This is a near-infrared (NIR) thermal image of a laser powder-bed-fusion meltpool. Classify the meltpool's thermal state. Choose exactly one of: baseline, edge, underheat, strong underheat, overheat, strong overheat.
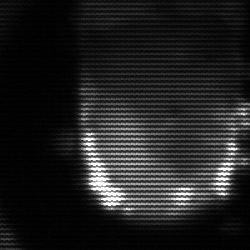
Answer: baseline